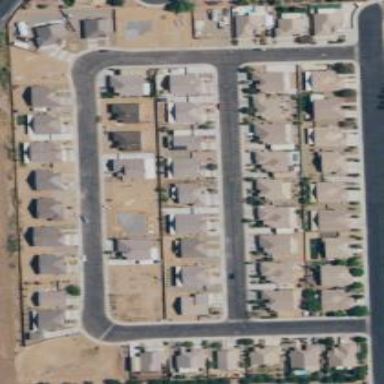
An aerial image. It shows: Residential area consisting of single-family homes.